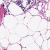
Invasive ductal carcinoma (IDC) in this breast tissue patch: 0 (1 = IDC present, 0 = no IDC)